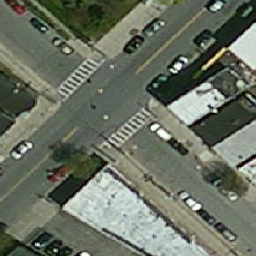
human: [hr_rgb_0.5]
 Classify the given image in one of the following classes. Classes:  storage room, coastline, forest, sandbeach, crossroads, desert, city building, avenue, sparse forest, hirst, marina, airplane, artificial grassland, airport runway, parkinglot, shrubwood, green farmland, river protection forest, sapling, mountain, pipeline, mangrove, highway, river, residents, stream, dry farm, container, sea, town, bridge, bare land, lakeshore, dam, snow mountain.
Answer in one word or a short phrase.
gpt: crossroads